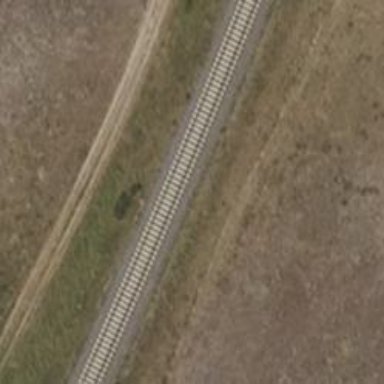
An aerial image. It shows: Railway track.